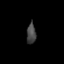
Tissue: lung
Cell type: Myeloid cells
Senescence score: 0.6845
Nuclear area (px): 185
Mean DAPI intensity: 69.227